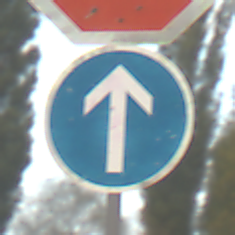
Verkehrszeichen: VorgeschriebeneFahrtrichtungGeradeaus
Zusatzzeichen oben: Stop
Umgebung: Outdoor, Suburban
Tageszeit: MorningAfternoon
Wetter: Overcast
Licht: Natural
Jahreszeit: NotSpecified
Kontrast: LowContrast